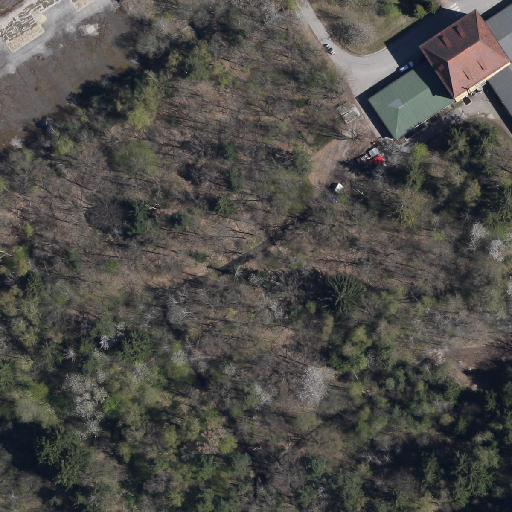
Referring expression: paved road along with tree